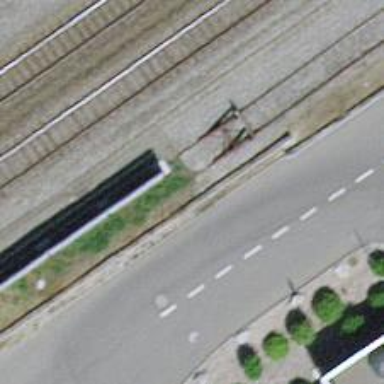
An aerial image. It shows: Railway buffer stop.